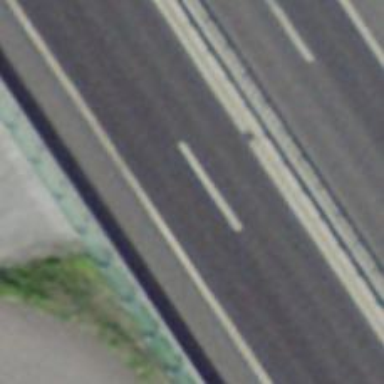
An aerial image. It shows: Bridge over motorway.